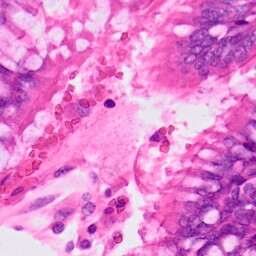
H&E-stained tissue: Lung